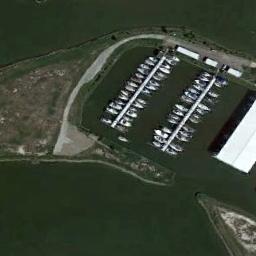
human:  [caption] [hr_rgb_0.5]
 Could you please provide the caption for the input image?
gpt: The harbor has lots of neatly docked boats and a wasteland is next to the harbor .

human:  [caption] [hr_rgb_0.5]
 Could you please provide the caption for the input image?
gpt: There are many ships in the harbor .

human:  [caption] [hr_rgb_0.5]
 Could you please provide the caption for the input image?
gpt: Some ships moored neatly on the sea next to the harbor surrounded by lawns .

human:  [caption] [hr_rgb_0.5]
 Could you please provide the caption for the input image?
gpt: There was a lot of traffic along the harbor shore .

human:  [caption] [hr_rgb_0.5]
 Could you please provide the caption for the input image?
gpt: There are some ships and a white building at the harbor .